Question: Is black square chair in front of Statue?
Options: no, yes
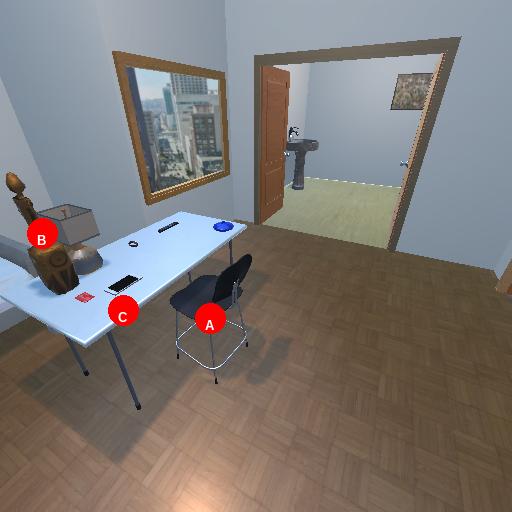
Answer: no